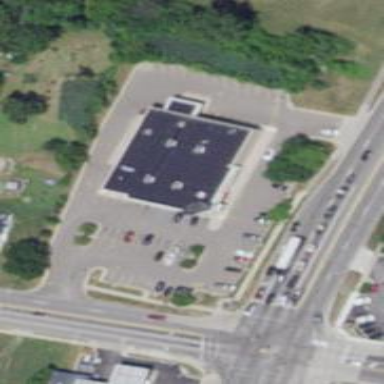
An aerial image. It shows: Retail building.